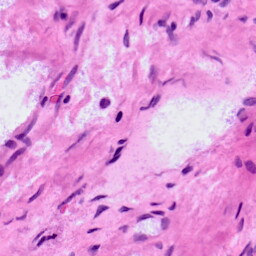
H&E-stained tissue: LymphNode